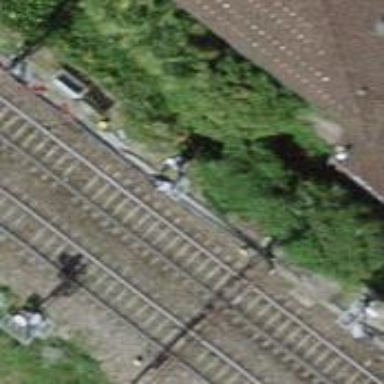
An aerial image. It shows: Railway signal.